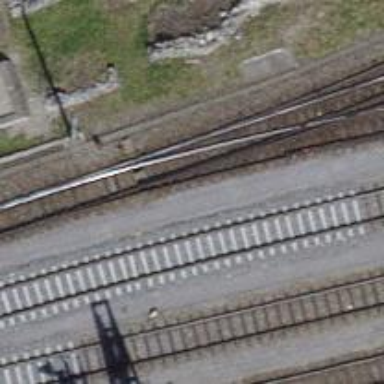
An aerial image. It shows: Railway switch.